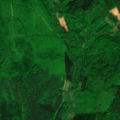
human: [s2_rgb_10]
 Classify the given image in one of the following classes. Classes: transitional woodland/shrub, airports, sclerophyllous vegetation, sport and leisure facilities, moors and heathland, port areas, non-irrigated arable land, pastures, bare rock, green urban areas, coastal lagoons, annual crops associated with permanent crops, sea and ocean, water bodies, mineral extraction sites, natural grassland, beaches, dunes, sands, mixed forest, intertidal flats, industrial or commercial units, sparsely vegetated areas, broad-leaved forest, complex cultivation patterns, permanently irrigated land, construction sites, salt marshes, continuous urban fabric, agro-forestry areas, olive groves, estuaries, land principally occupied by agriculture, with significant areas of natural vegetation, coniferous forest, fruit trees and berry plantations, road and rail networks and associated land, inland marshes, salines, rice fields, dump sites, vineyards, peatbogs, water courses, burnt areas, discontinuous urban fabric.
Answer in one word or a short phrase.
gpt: broad-leaved forest, coniferous forest, mixed forest, transitional woodland/shrub